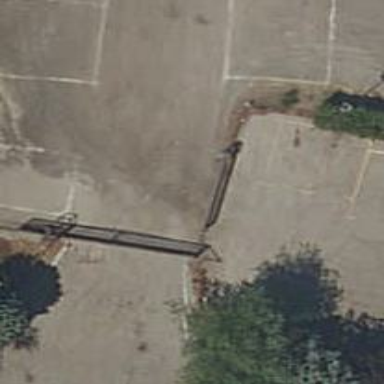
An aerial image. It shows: Gate.